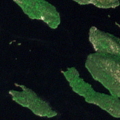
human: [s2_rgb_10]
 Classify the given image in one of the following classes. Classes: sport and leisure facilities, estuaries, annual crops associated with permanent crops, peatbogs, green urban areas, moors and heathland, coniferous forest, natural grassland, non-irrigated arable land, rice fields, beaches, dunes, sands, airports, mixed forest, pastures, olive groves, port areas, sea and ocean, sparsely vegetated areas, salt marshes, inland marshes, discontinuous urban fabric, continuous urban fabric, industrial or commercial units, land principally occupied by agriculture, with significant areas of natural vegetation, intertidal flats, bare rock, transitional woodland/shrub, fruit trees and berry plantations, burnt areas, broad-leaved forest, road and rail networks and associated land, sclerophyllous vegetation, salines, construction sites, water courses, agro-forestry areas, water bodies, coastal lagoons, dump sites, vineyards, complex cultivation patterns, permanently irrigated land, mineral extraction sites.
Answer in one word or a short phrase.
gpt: coniferous forest, water bodies